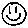
Label: smiley face